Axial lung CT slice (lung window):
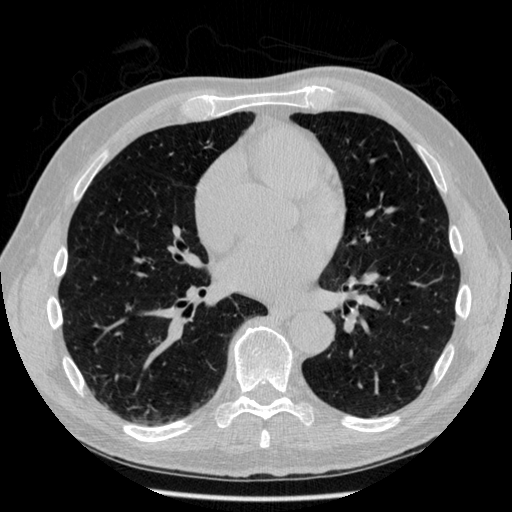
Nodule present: no